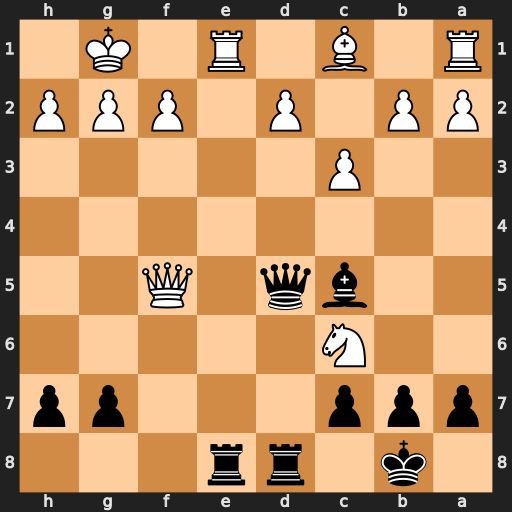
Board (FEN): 1k1rr3/ppp3pp/2N5/2bq1Q2/8/2P5/PP1P1PPP/R1B1R1K1
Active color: b
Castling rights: -
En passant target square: -
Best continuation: bxc6 Rf1 Qxf5